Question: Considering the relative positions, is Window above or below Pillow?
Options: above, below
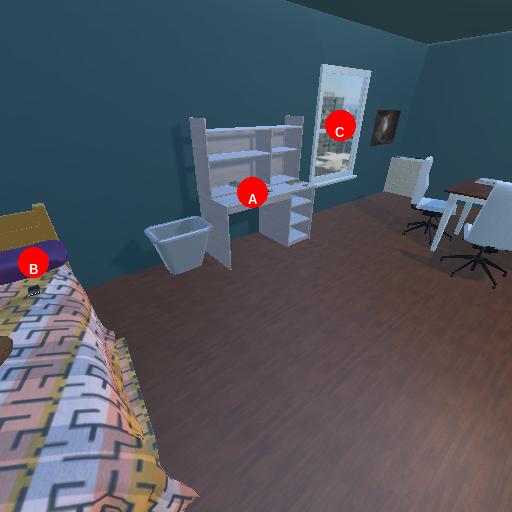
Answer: above